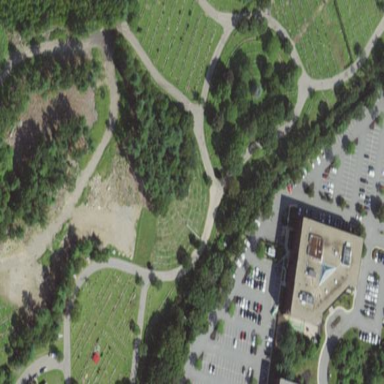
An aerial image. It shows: Cemetery.